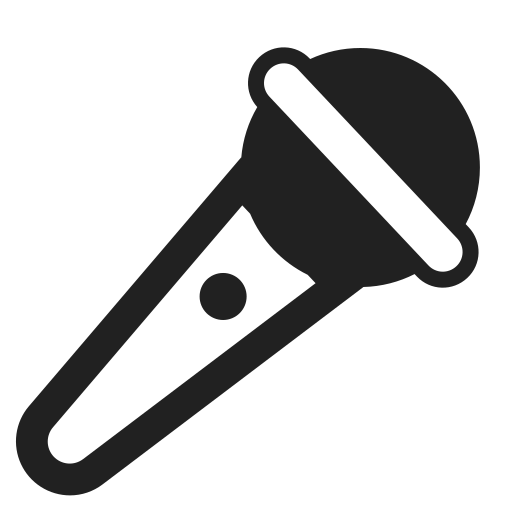
microphone high contrast